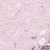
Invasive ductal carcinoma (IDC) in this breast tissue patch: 0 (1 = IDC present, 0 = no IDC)